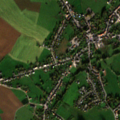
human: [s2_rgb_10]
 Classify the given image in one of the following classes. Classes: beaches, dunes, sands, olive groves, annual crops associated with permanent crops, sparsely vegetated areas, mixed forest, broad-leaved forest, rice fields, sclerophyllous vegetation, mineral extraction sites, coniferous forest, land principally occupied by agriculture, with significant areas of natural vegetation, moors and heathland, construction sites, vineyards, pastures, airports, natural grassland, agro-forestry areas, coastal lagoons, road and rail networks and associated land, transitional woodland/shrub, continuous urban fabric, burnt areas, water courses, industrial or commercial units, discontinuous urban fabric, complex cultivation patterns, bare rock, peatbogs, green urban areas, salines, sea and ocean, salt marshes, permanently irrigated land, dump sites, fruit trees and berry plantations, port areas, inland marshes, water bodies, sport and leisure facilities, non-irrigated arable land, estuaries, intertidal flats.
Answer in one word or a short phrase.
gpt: discontinuous urban fabric, non-irrigated arable land, complex cultivation patterns